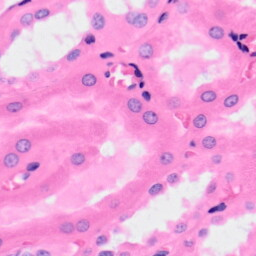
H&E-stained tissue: Kidney